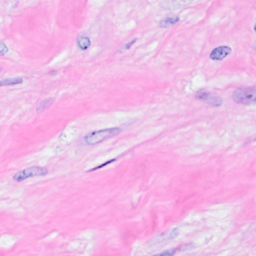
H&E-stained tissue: Breast